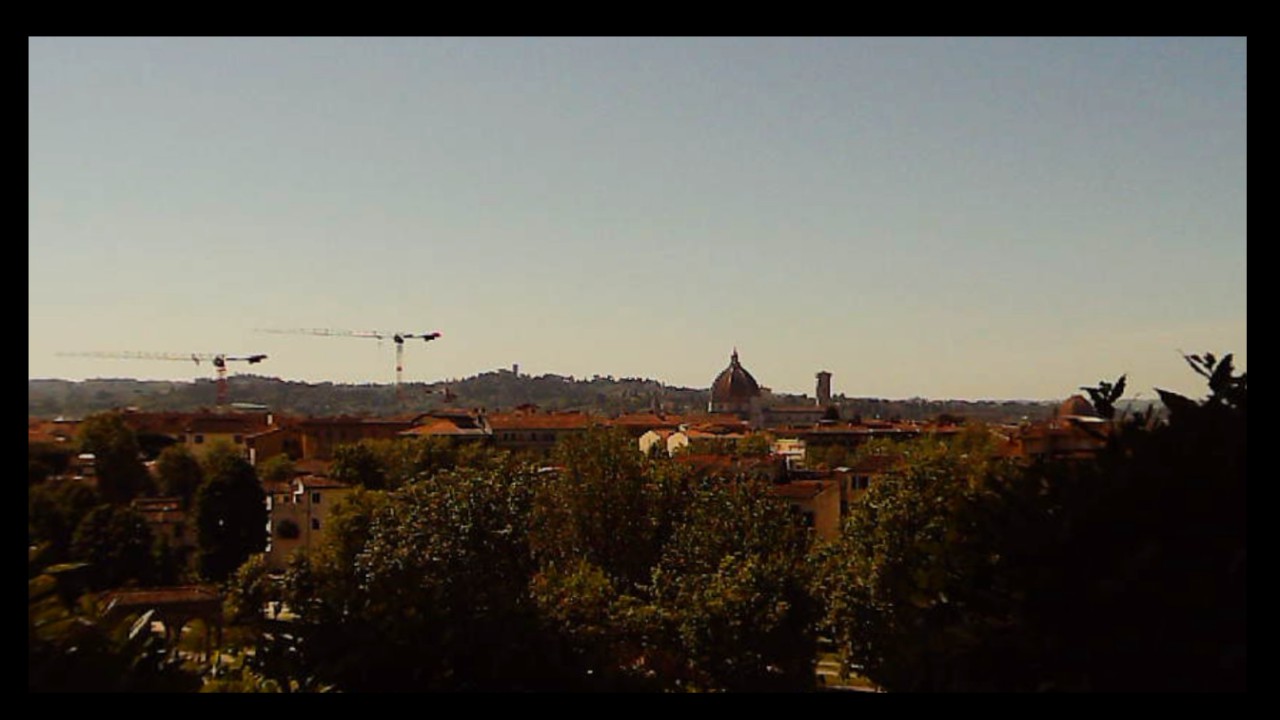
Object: Betafpv air75